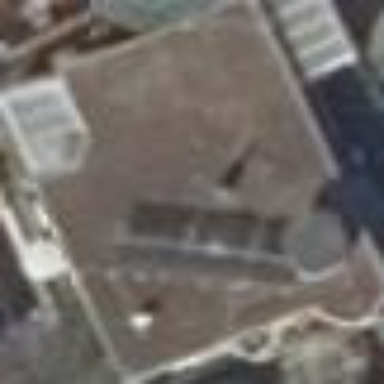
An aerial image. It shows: Detached building with flat roof.